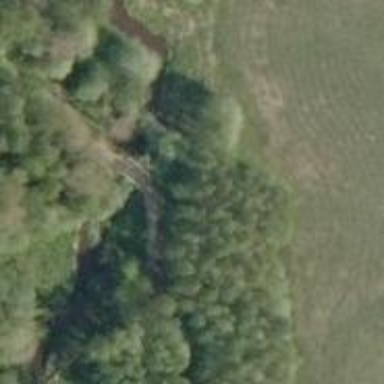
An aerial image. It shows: Bridge for cycleway.